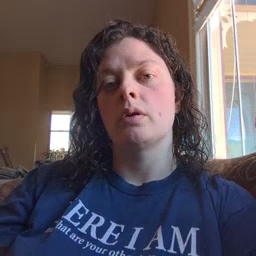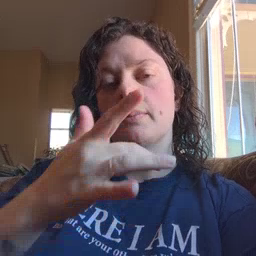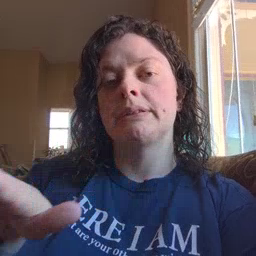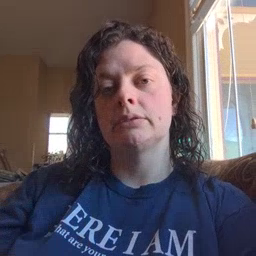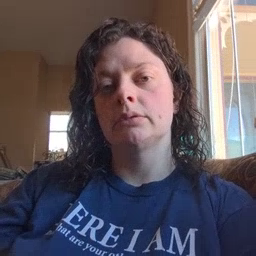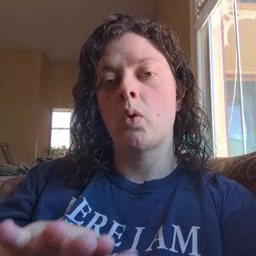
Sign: empty